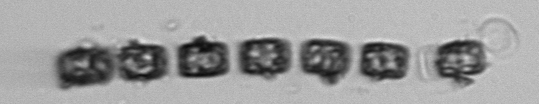
Label: Thalassiosira